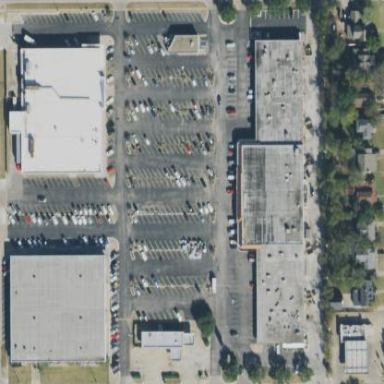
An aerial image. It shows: Retail area.